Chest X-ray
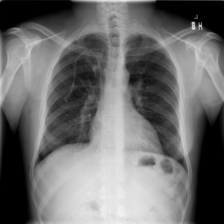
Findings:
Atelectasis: negative
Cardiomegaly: negative
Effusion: negative
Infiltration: negative
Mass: negative
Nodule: negative
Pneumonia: negative
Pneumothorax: negative
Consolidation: negative
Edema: negative
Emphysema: negative
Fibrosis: negative
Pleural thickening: negative
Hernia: negative